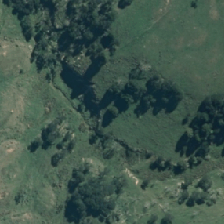
Land cover: manuka_kanuka